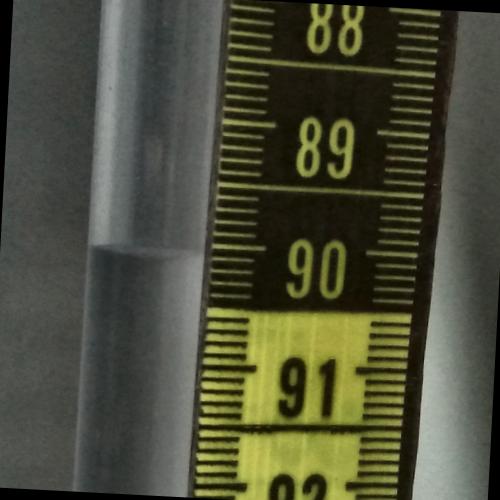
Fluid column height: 90.1 cm